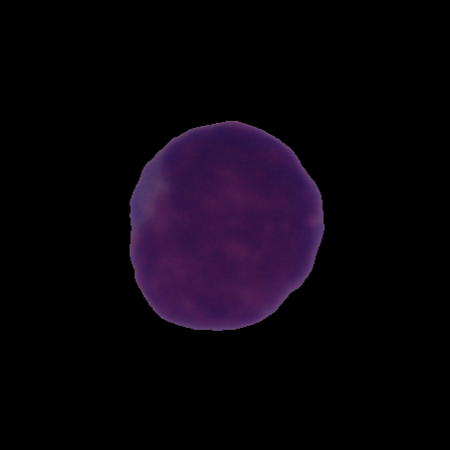
Label: cancer